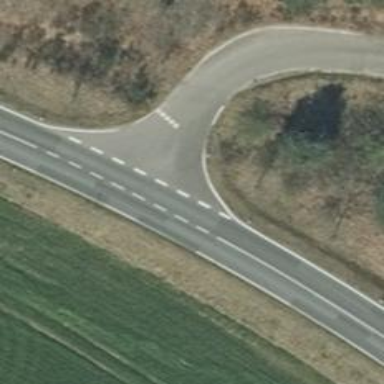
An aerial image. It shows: Road with "give way" sign.